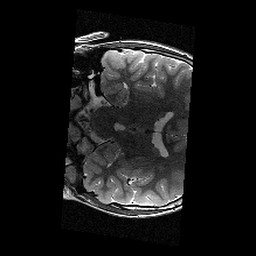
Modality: T2w
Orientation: coronal
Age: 11
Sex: male
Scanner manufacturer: siemens
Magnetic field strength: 3 T
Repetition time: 9.23 s
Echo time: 0.067 s